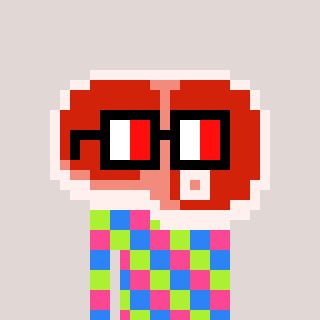
a pixel art character with square glasses with black frames and red eyes, a steak-shaped head and a orange-colored body on a warm background